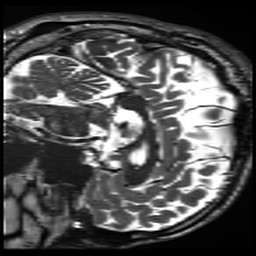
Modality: inplaneT2
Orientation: sagittal
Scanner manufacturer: siemens
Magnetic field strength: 3 T
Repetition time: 11 s
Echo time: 0.059 s